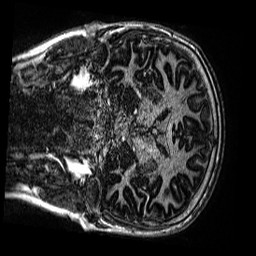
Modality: MP2RAGE
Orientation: coronal
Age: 13
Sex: male
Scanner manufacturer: siemens
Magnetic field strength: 3 T
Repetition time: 4 s
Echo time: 0.00299 s